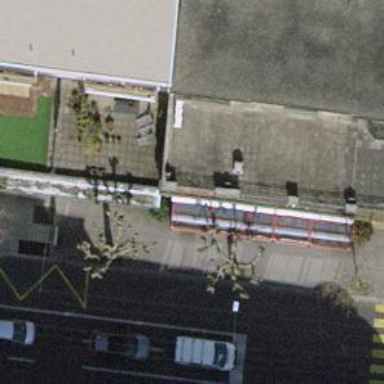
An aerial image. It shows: Restaurant.